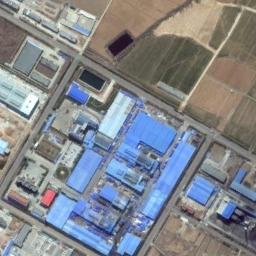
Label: industrial_area